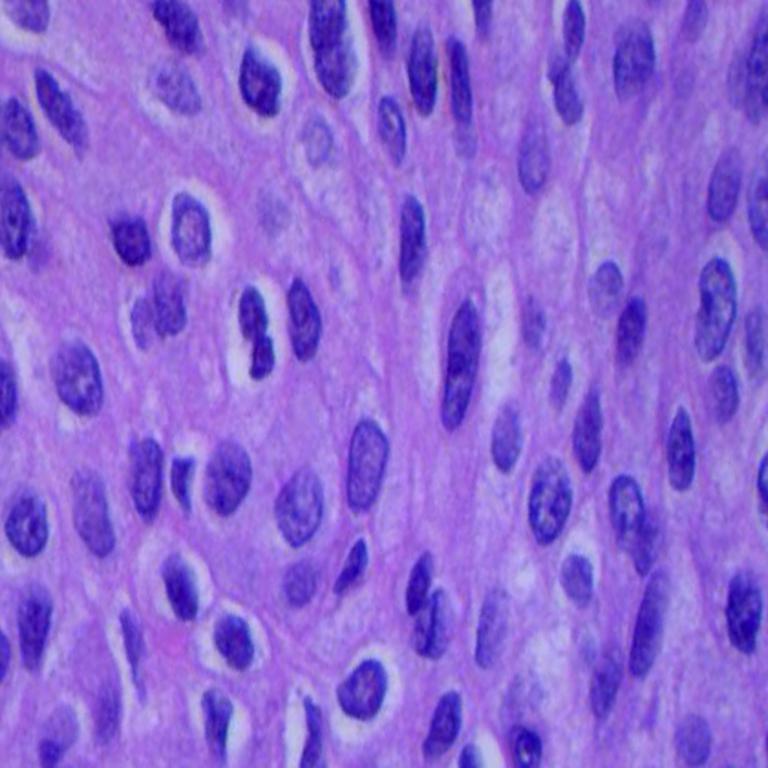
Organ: lung
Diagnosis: squamous carcinomas